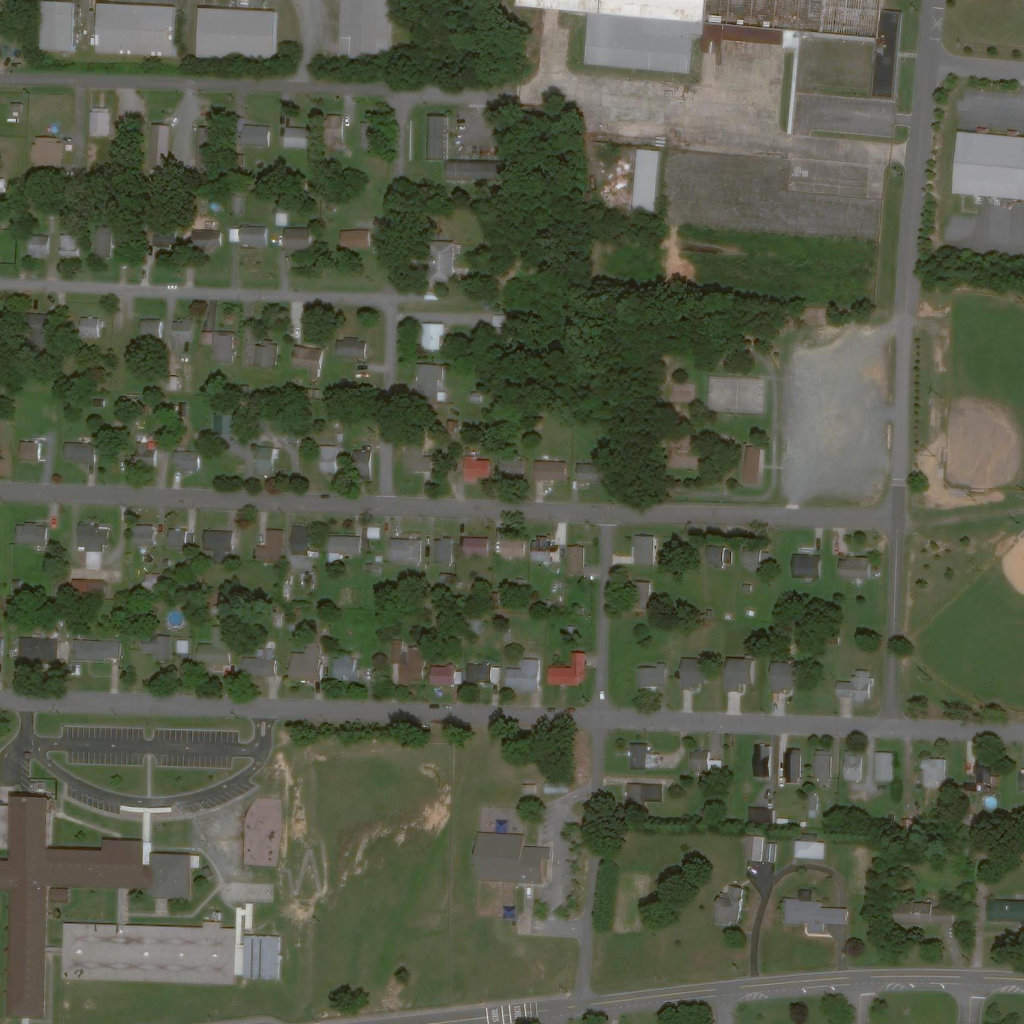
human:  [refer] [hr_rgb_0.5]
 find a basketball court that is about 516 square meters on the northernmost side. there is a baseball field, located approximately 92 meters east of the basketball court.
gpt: <box>[[68, 36, 75, 40, 0]]</box>

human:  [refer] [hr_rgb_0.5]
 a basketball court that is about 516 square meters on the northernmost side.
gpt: <box>[[68, 36, 75, 40, 0]]</box>